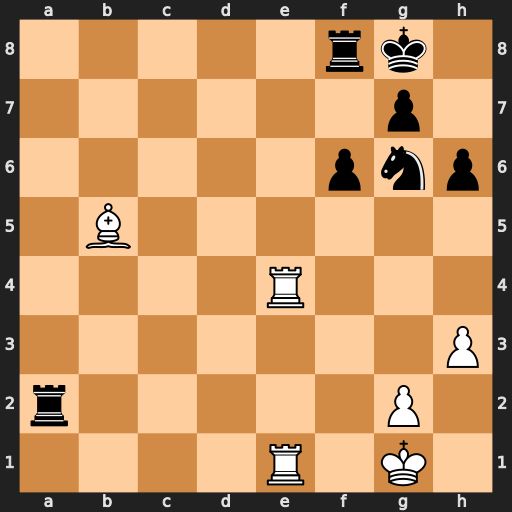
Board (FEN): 5rk1/6p1/5pnp/1B6/4R3/7P/r5P1/4R1K1
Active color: w
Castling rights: -
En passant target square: -
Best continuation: Bc4+ Kh7 Bxa2